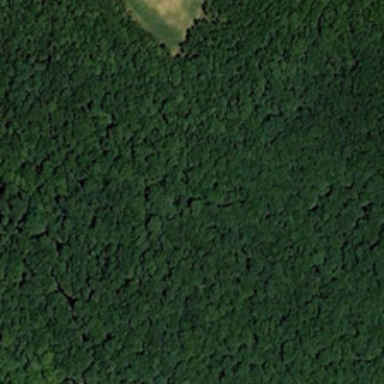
Many green trees are in a forest .